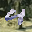
Label: 4